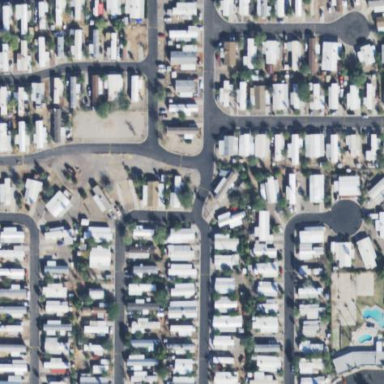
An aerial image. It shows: Residential area known as trailer park.